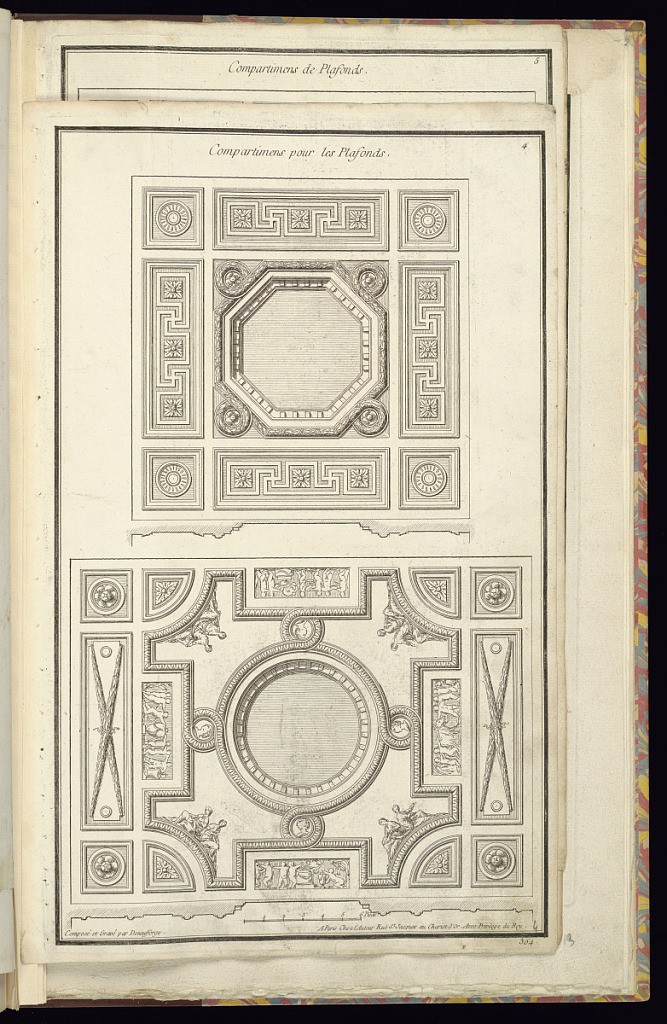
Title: Compartimens pour des Plafonds
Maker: Jean-François de Neufforge, Flemish, 1714 – 1791
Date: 1763
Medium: Etching and engraving on laid paper
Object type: Print
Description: Two designs for ceiling ornament decorated with neoclassical motifs including laurel leaf and ribbon, meander patterns, lamb's tongue, and geometric moldings, profile portraits, friezes, figures, and rosettes. A plan view is included below each design, with a scale along the bottom. The plate is titled, numbered, and signed.